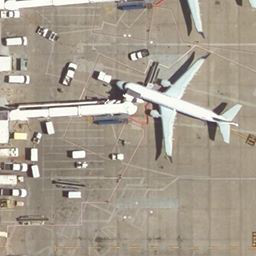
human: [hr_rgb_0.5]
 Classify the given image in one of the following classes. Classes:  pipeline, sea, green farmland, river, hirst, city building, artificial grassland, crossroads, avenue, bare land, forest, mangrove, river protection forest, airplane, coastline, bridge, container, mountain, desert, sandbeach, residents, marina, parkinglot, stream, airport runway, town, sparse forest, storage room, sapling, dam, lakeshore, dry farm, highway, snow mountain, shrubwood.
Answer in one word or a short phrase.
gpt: airplane